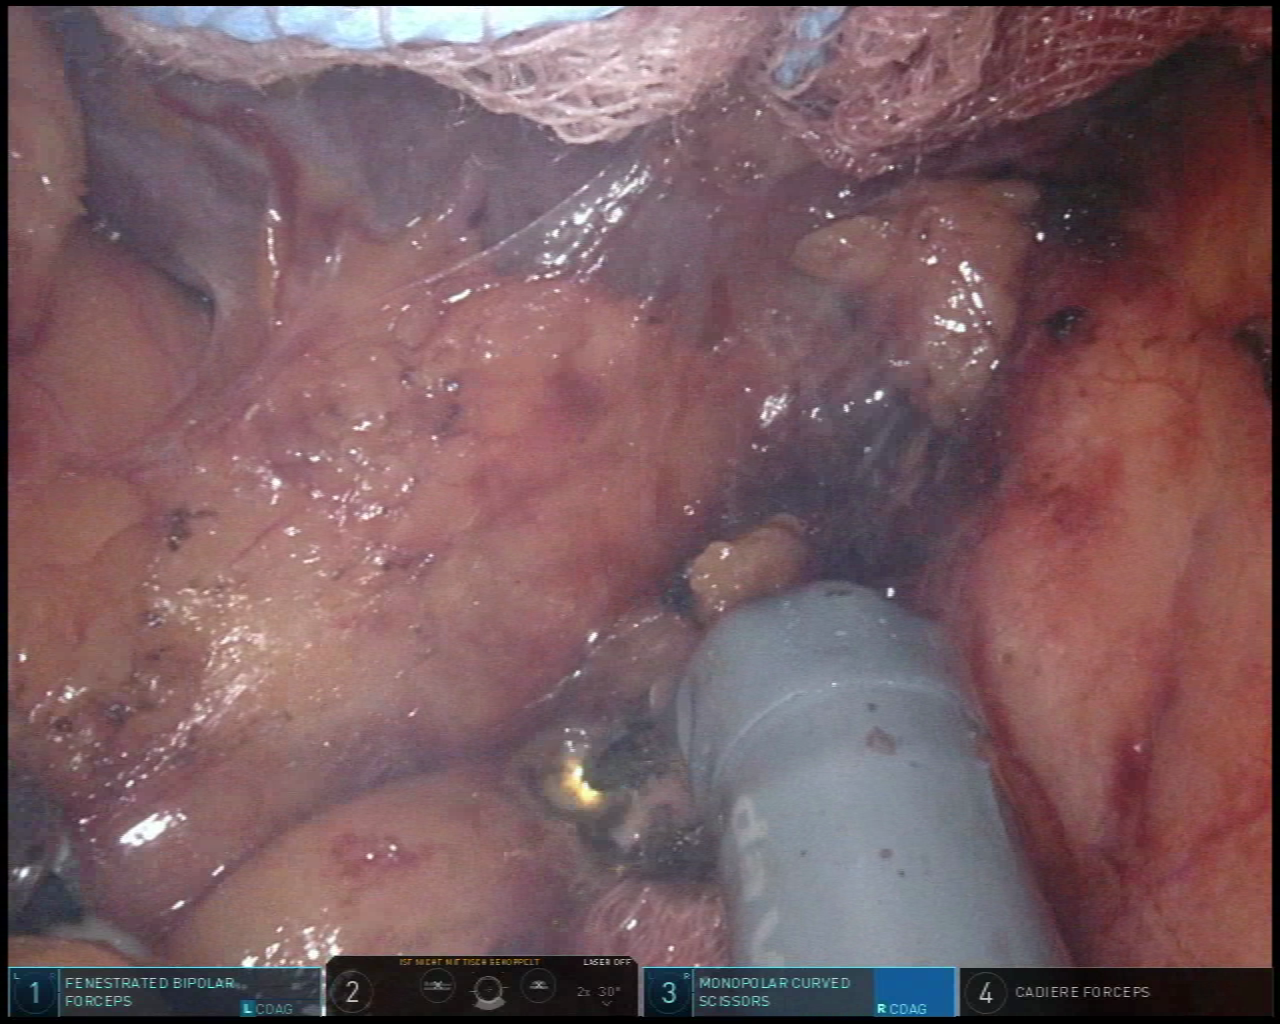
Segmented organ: spleen
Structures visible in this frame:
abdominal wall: no
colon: no
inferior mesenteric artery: no
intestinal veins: no
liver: no
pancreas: no
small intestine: no
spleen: yes
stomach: no
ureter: no
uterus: no
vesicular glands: no